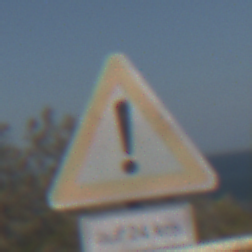
Verkehrszeichen: Gefahrenstelle
Zusatzzeichen unten: LaengeEinerStrecke6
Umgebung: Outdoor, Nature
Tageszeit: MorningAfternoon
Wetter: Clear
Licht: Natural
Jahreszeit: NotSpecified
Kontrast: HighContrast